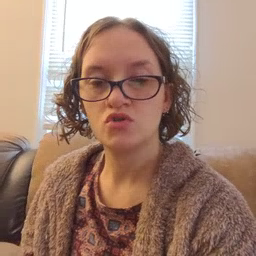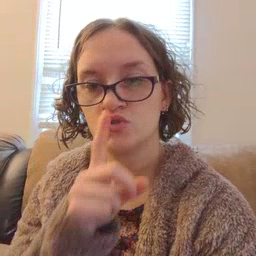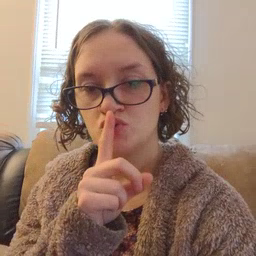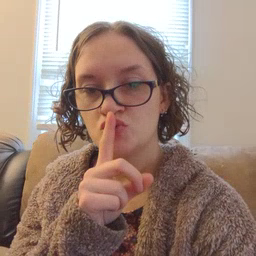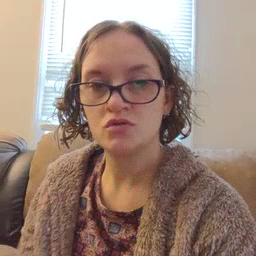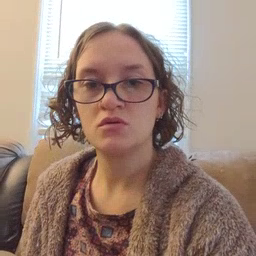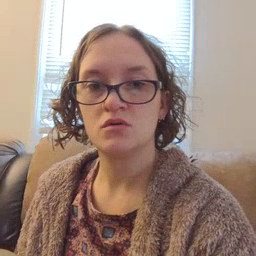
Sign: shhh